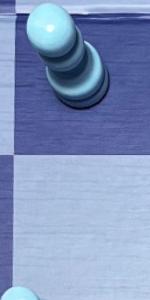
Label: Empty